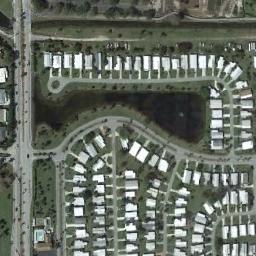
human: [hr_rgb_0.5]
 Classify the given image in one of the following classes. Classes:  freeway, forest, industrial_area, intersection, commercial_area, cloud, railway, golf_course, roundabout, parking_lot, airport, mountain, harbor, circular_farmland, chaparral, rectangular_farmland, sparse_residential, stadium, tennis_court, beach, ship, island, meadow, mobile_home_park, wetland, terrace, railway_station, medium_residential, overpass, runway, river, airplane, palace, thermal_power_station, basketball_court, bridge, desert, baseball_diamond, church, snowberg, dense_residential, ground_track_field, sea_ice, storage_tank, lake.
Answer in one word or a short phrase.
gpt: mobile_home_park